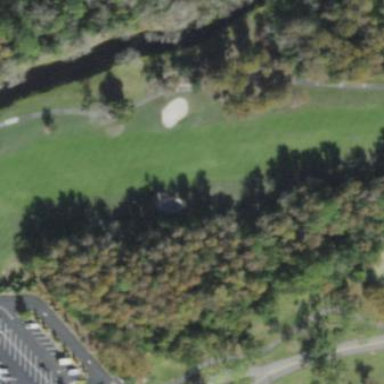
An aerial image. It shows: Golf fairway surrounded by grass.